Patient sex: F
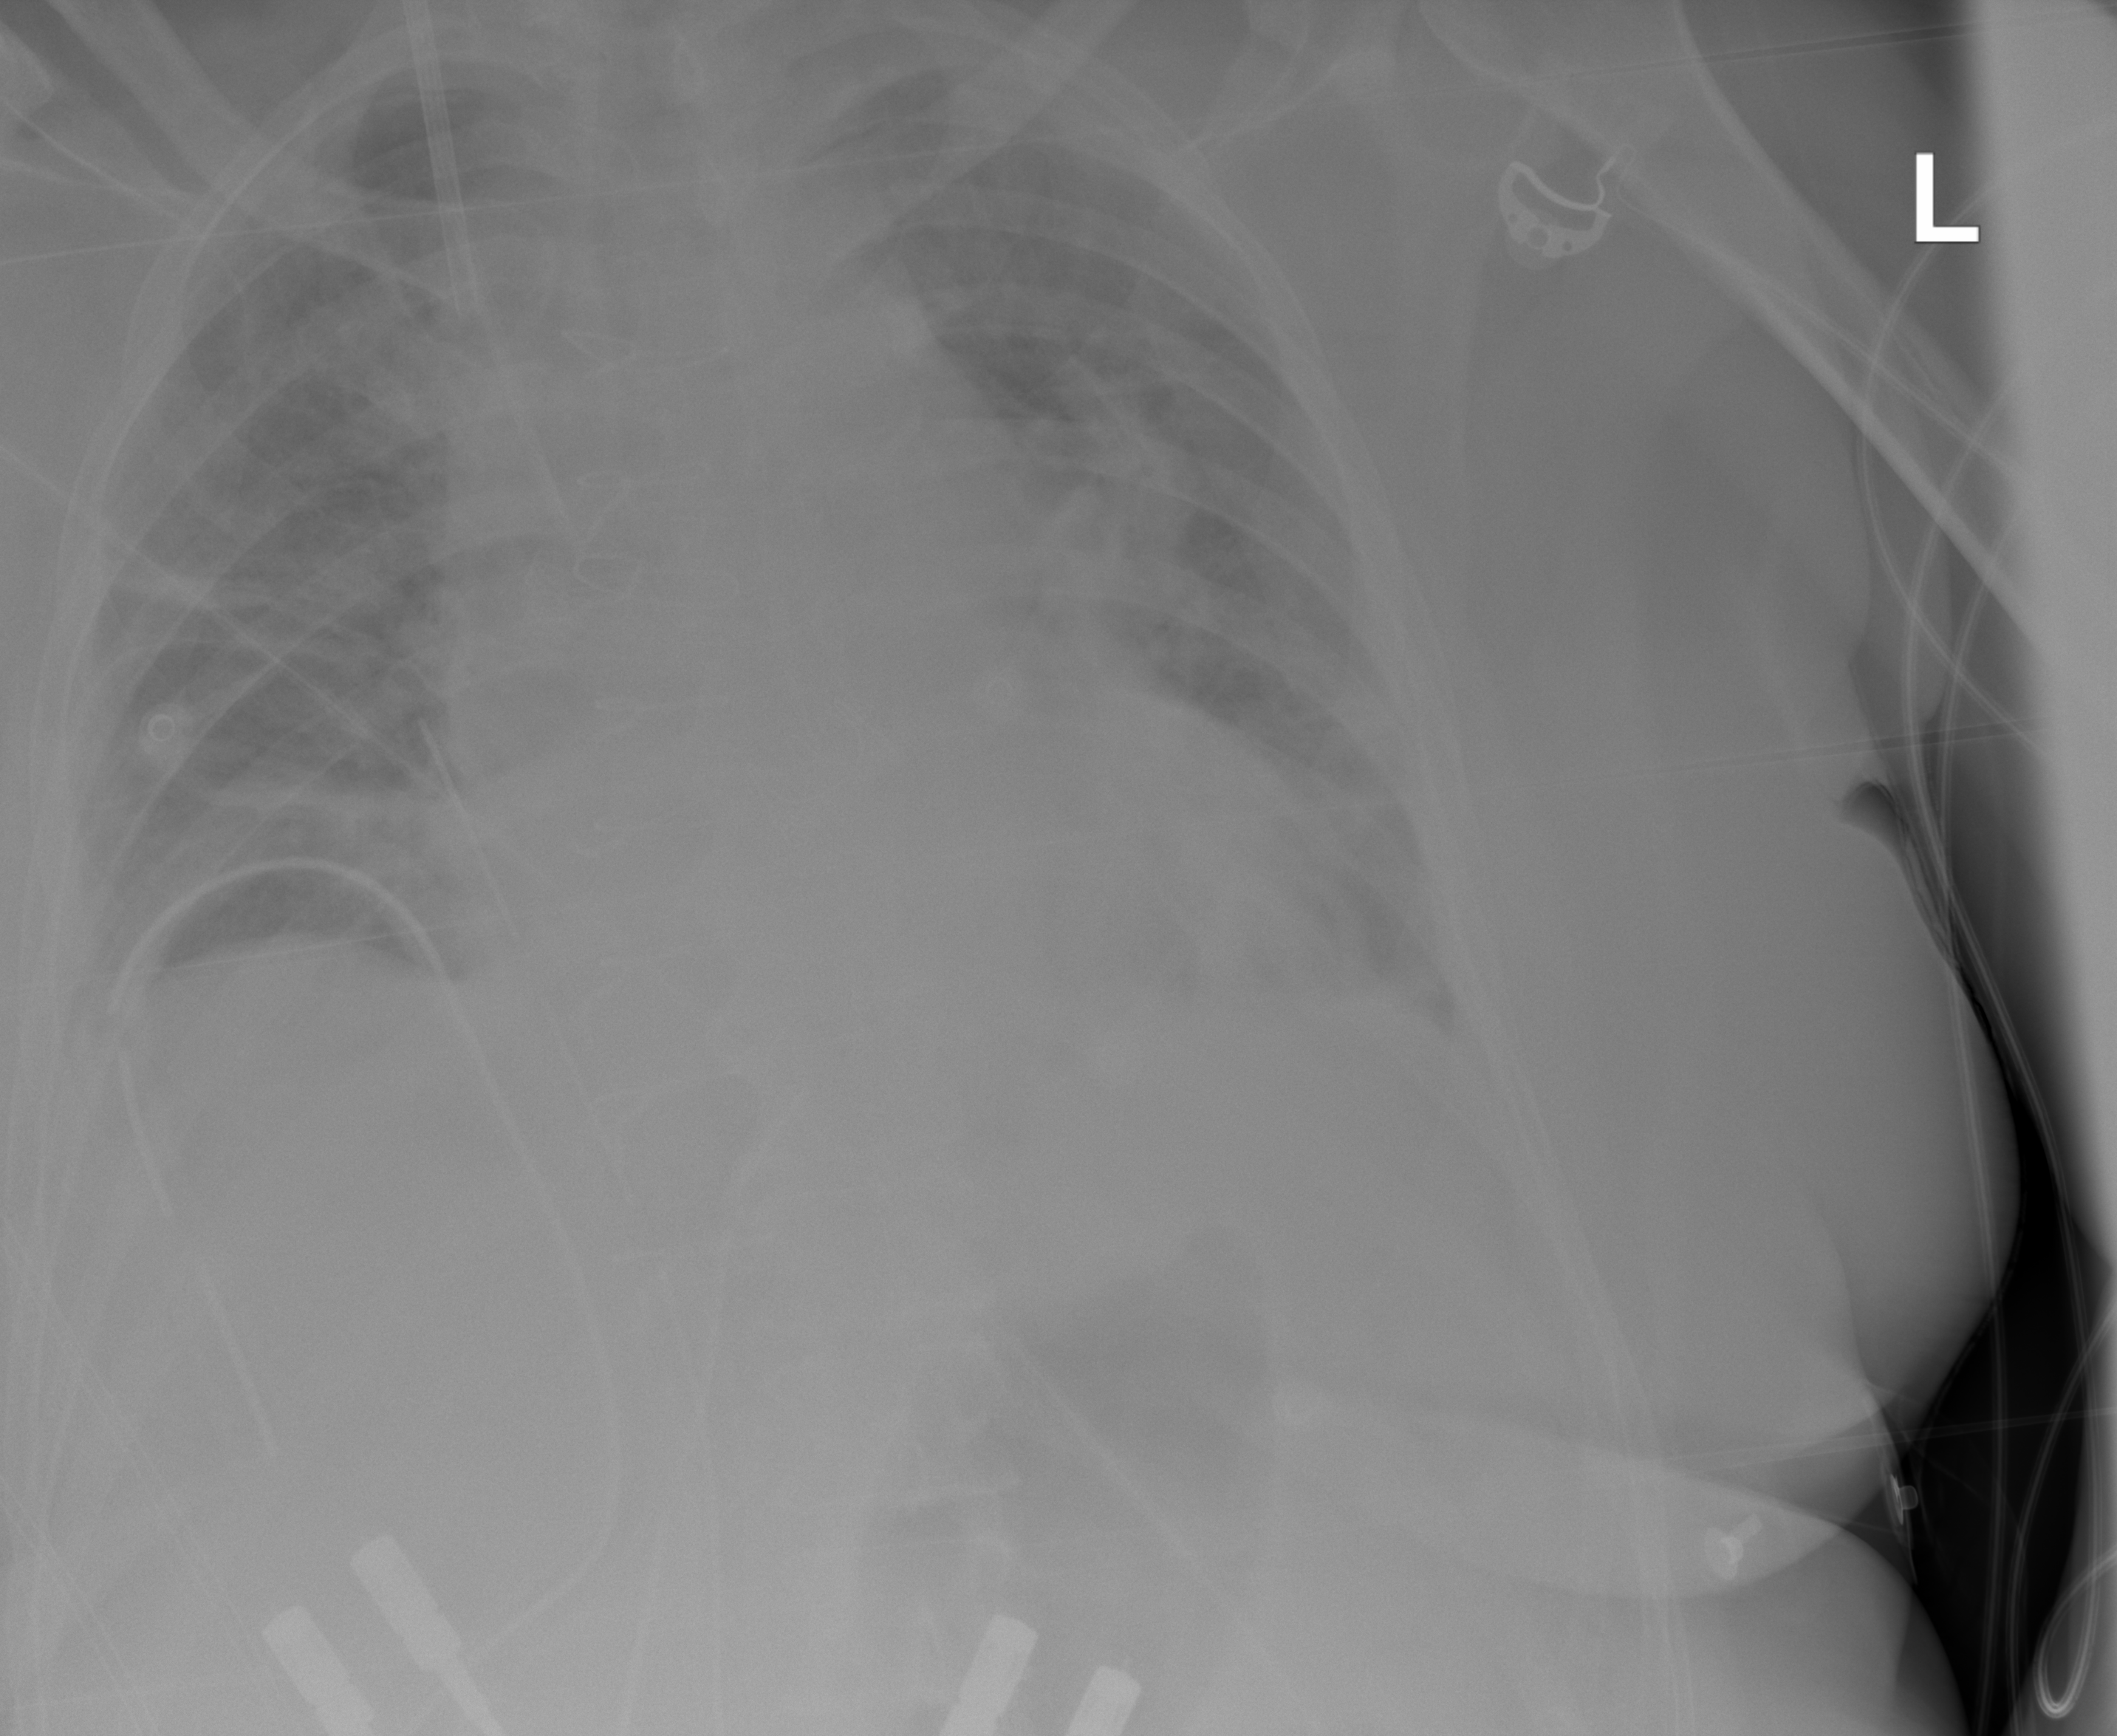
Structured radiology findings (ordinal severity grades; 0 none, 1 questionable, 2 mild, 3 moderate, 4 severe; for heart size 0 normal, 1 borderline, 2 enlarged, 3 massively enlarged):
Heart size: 2
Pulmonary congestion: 2
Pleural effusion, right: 1
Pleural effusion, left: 1
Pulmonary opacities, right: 1
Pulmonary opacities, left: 1
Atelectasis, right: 2
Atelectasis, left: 2